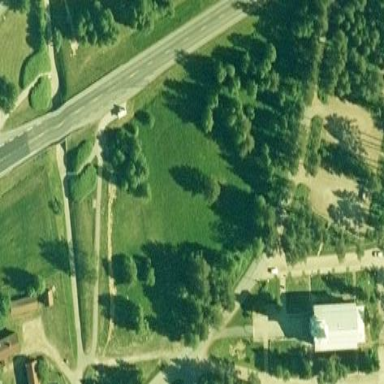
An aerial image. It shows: Park.